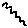
Label: zigzag